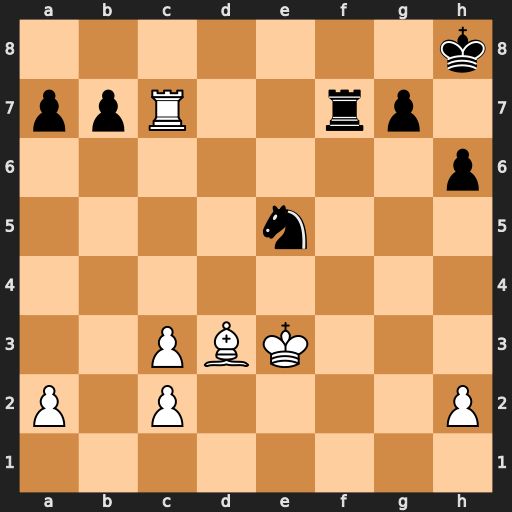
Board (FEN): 7k/ppR2rp1/7p/4n3/8/2PBK3/P1P4P/8
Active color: w
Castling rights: -
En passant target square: -
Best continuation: Rc8+ Rf8 Rxf8#